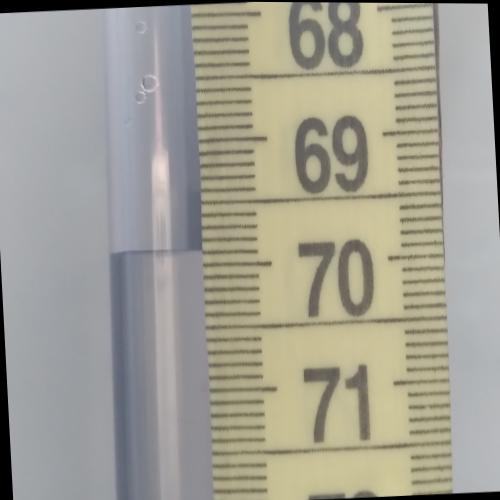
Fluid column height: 69.9 cm